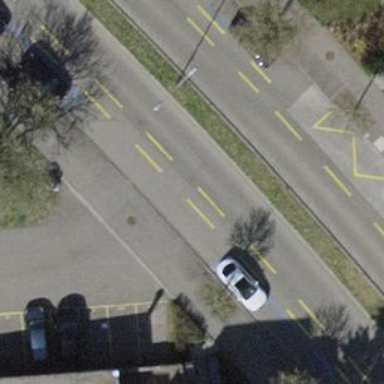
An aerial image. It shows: Unmarked crossing with traffic calming table on the road.